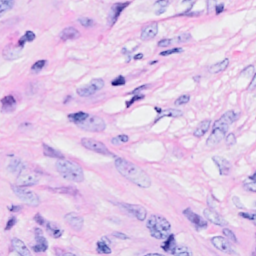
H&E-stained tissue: Breast